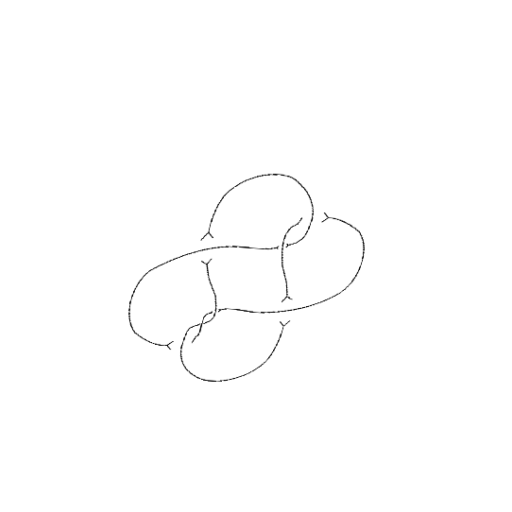
Crossing number: 7